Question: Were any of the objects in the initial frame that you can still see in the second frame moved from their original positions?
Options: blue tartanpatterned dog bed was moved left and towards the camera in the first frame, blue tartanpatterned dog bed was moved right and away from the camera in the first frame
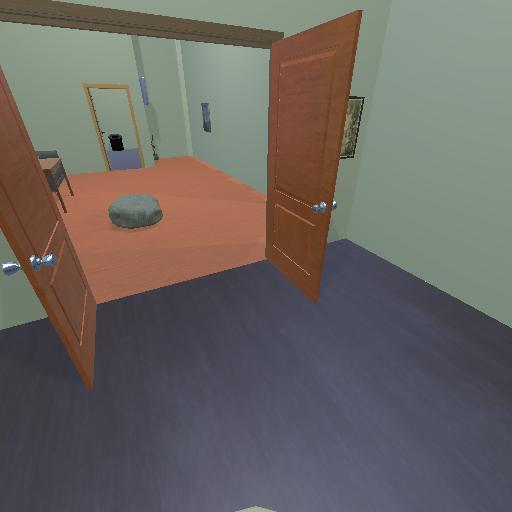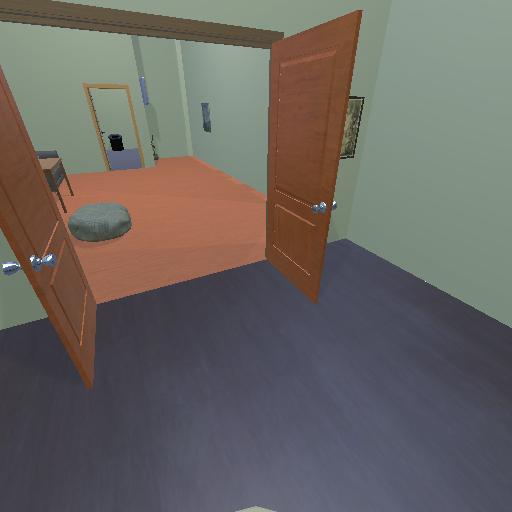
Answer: blue tartanpatterned dog bed was moved left and towards the camera in the first frame